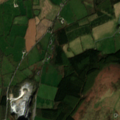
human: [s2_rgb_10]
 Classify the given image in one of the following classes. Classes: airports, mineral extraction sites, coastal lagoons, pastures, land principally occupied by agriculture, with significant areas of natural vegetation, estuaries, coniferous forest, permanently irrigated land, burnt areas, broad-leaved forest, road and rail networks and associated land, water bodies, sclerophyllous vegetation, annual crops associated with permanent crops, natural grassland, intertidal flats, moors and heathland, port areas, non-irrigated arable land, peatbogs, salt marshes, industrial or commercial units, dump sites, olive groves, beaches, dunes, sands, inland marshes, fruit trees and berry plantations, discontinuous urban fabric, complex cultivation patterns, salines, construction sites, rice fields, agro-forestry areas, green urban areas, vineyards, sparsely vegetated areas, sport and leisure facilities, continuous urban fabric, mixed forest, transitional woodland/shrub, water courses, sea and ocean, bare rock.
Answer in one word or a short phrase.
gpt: non-irrigated arable land, pastures, complex cultivation patterns, coniferous forest, moors and heathland